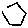
Label: hexagon